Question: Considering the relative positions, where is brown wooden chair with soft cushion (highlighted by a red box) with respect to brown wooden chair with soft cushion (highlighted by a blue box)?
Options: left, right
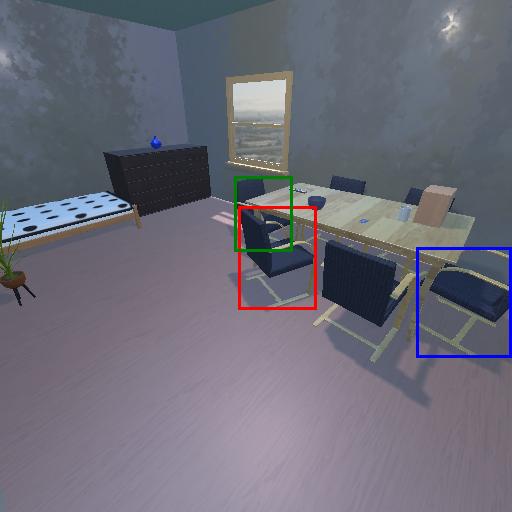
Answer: left